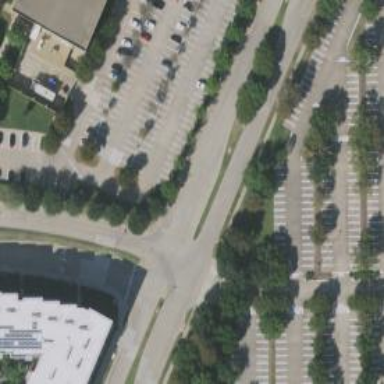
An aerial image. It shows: Tertiary road with separate sidewalk.